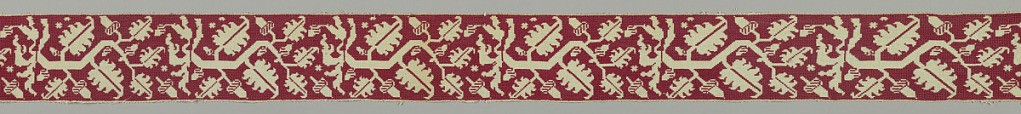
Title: Band
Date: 16th century
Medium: linen, silk Technique: deflected element work on plain weave
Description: Strip of insertion in a design of scrolling angular oak branches with foliage and acorns in reserve on the linen ground. Background of drawn work embroidered with red silk.